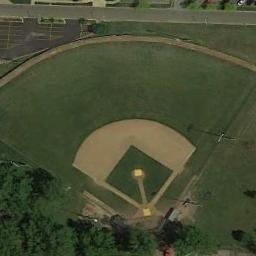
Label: baseball_diamond